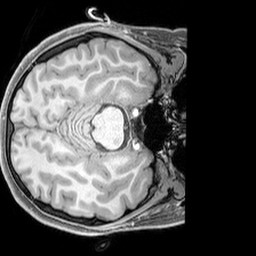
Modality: T1w
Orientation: axial
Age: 18
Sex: female
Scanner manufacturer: siemens
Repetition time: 2.3 s
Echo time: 0.00226 s